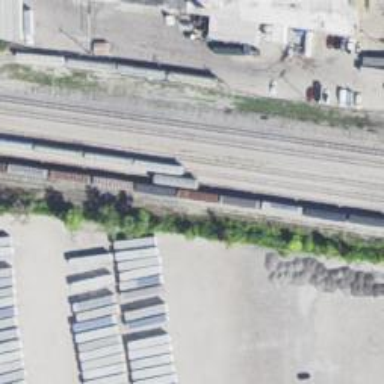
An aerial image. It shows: View of railway yard.